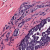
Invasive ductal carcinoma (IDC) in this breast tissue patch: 1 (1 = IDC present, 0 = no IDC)